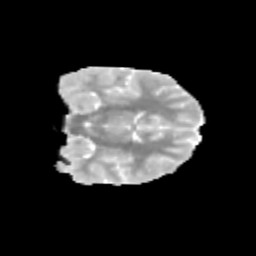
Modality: MD
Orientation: coronal
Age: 11
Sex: female
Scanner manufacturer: siemens
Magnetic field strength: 3 T
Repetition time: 3.8 s
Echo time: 0.07 s